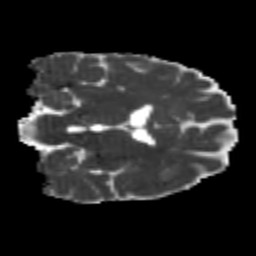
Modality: MD
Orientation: coronal
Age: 25
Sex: male
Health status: healthy
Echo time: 0.074 s